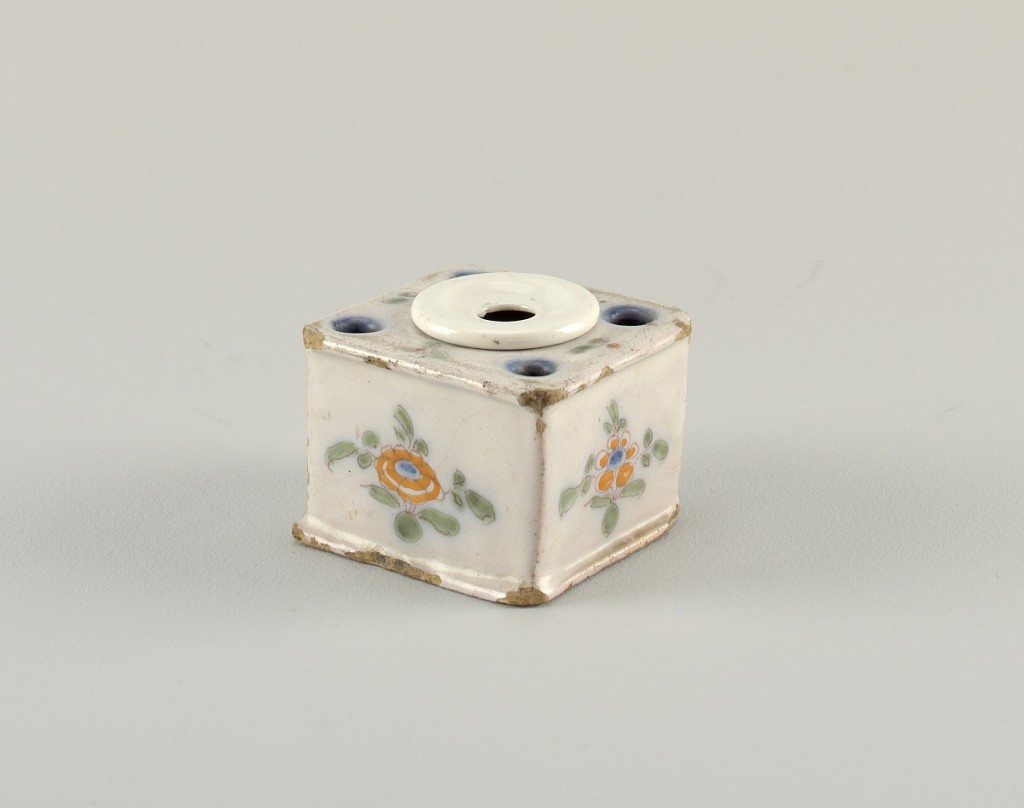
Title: Inkwell
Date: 18th century
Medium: Tin-glazed earthenware
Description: Ink well with polychrome floral decoration. Modern ceramic center well.